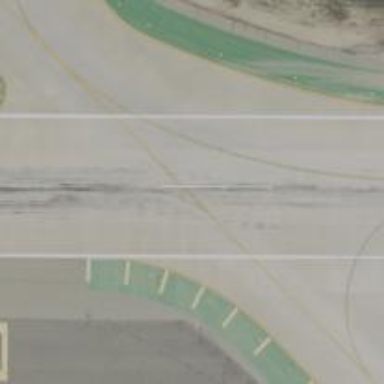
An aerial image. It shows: View of taxiway at the airport.